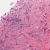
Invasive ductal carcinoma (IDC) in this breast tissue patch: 0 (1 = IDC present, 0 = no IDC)